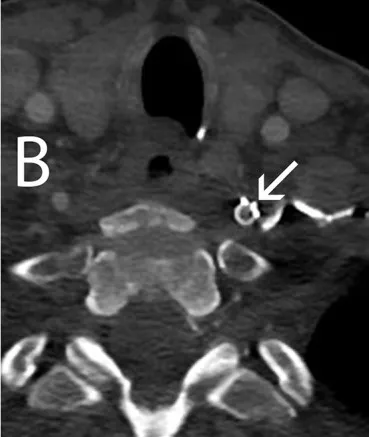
Sixteen-month follow-up CT Angiography. Left VA remains patent (arrow). Axial view, the Accunet EPD (arrow) is flattened against the VA wall by the EV3 EverFlex stent.
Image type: radiology (ct)